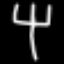
Label: fork